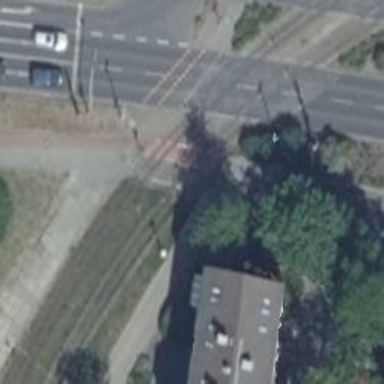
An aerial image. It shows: Tram crossing on the railway.